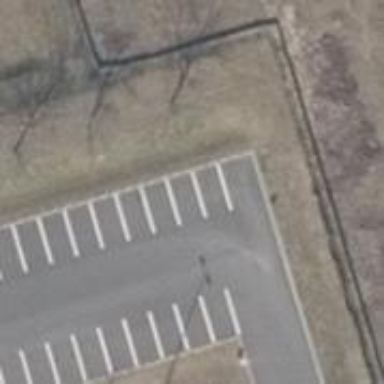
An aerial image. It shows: Asphalt parking aisle designated as service road.